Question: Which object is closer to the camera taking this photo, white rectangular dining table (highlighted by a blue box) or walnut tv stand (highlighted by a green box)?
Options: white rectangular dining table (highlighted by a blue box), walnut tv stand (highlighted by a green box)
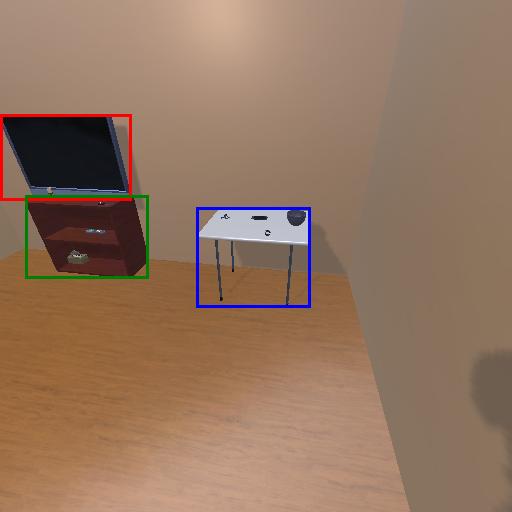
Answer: white rectangular dining table (highlighted by a blue box)